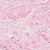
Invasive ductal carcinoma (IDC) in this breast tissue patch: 0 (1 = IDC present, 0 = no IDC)